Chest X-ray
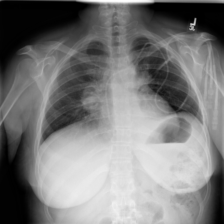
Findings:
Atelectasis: negative
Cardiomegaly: negative
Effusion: negative
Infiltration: positive
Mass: positive
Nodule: negative
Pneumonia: negative
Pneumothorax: negative
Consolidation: negative
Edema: negative
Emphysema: negative
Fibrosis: negative
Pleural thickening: negative
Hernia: negative